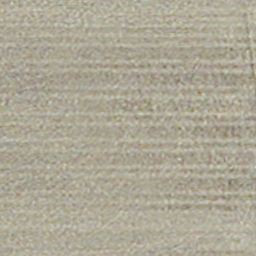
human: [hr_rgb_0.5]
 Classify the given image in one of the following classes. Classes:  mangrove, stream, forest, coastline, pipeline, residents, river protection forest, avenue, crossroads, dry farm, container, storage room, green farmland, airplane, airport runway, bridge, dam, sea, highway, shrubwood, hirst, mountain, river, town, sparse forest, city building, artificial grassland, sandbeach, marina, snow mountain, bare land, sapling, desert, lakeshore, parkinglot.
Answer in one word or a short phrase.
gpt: dry farm